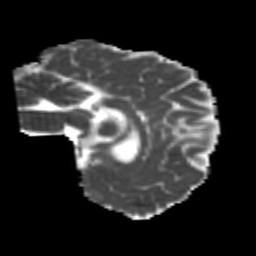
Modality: MD
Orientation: sagittal
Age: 24
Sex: female
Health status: healthy
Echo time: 0.074 s